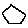
Label: hexagon